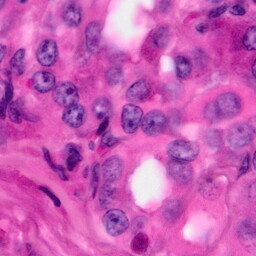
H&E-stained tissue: Pancreatic